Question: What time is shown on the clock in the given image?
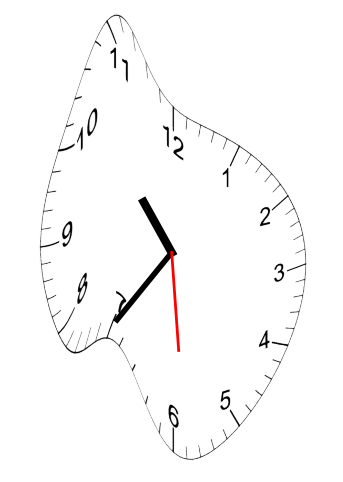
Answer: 10:35:29